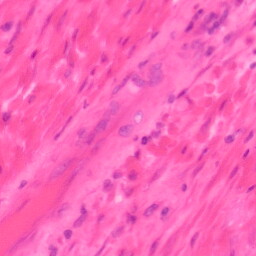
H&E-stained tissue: Colon